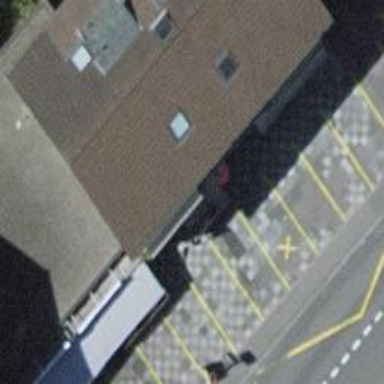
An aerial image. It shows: Kiosk shop.